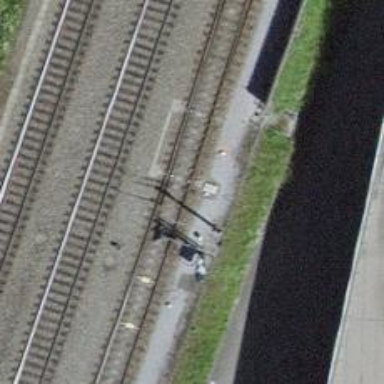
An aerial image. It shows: Railway switch.